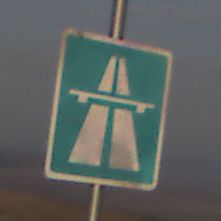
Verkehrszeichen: Autobahn
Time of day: SunriseSunset
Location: Outdoor (Nature)
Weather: PartlyCloudy
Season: NotSpecified
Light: Natural